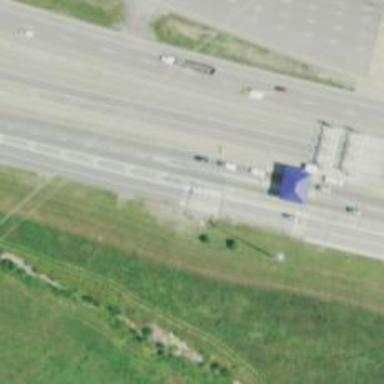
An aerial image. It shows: Toll gantry on the road.